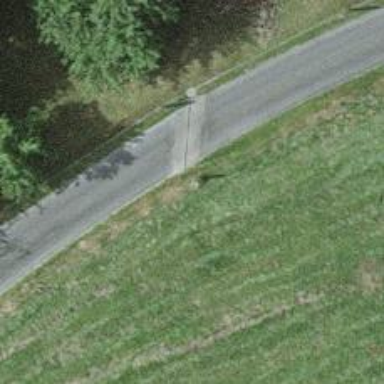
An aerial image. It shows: Unclassified road with asphalt surface.